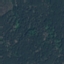
Land use / land cover: Forest